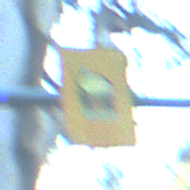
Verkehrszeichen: FahrzeugeMitWassergefaehrdenderLadungOhnePfeilsymbol
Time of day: MorningAfternoon
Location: Outdoor (Nature)
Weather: Clear
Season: NotSpecified
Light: Natural